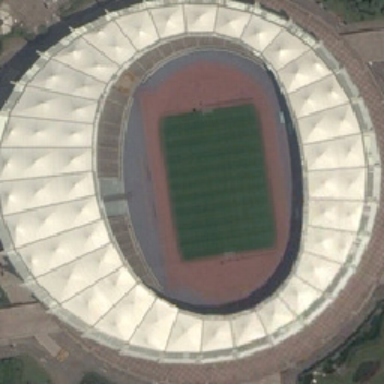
This is a standard football field with eye-catching and unique design .